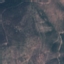
Land use / land cover class: HerbaceousVegetation